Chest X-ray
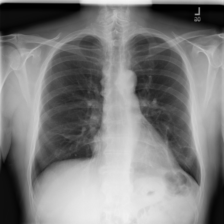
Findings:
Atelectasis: positive
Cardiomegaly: negative
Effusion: negative
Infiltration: negative
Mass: negative
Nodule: negative
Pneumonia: negative
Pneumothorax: negative
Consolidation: negative
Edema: negative
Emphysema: negative
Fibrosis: negative
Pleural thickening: negative
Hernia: negative